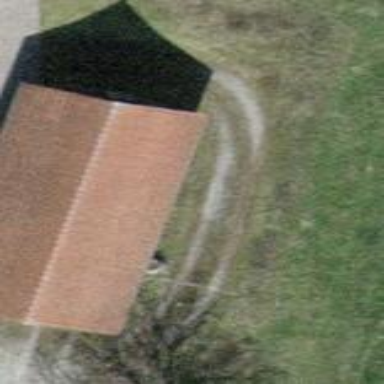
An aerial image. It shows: Shed building.